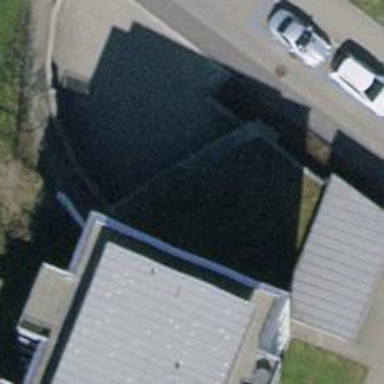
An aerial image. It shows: Parking entrance.